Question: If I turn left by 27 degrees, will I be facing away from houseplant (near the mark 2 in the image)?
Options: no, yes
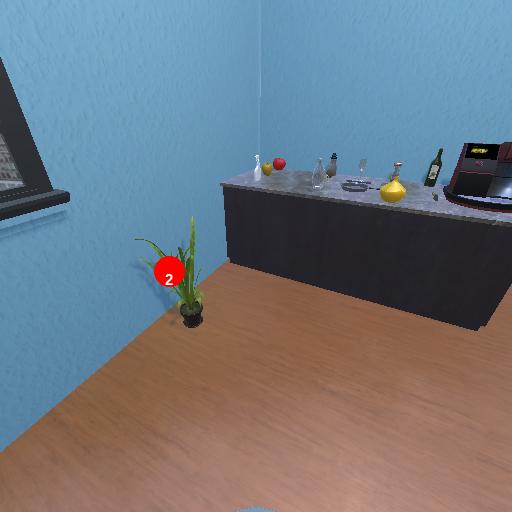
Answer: no